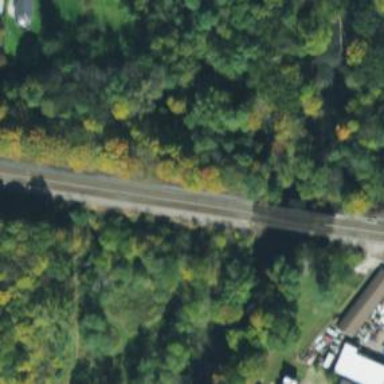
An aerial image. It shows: Railway line running on embankment.